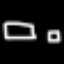
Label: square